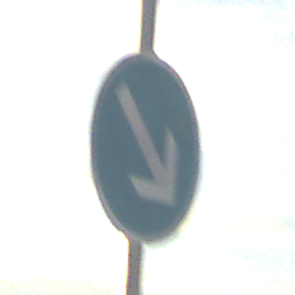
Verkehrszeichen: VorgeschriebeneVorbeifahrtRechts
Umgebung: Outdoor, Nature
Tageszeit: SunriseSunset
Wetter: PartlyCloudy
Licht: Natural
Jahreszeit: Summer
Kontrast: HighContrast